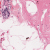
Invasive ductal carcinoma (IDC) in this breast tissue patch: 0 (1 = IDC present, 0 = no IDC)